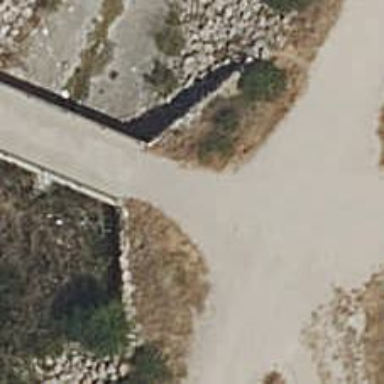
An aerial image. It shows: Sandy path on bridge.